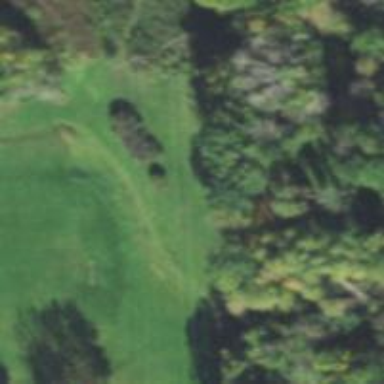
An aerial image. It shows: Disc golf basket.